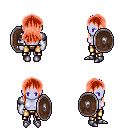
a pixel art fantasy rpg character, female body template, dark elf, purple skin, steel arm armor, gold greaves, red unkempt hairstyle, white cloth bracers, metal boots, shield, four views (front, back, left, right), 2x2 character sprite sheet, small pixel art, hard edges, no anti-aliasing